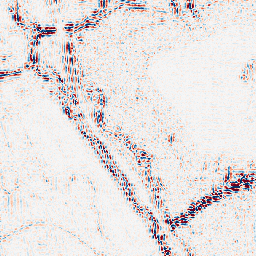
Category: wavelet
Decomposition family: wavelet_reverse_biorthogonal
Decomposition parameters: wavelet: rbio4.4
level: 2
Upsampling method: sinc_blackman
Upsampling parameters: scale: 4
kernel_size: 8
Upsampling scale: 4